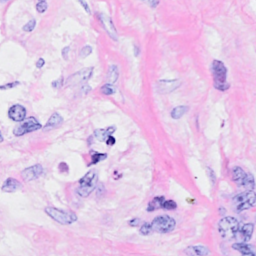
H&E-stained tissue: Breast